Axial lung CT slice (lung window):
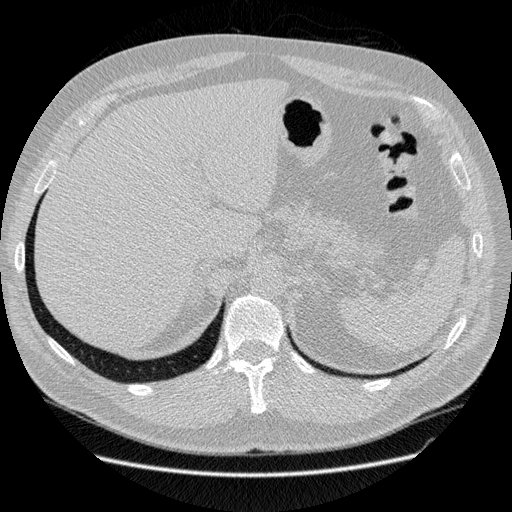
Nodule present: no